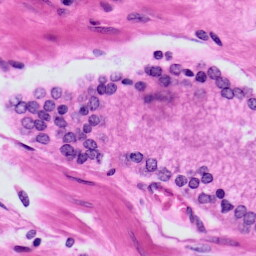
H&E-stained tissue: Prostate